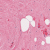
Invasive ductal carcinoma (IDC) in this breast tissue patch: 0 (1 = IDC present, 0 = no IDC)